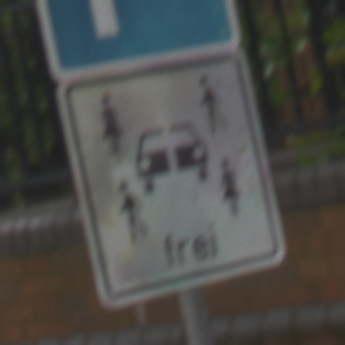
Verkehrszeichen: CarsharingfahrzeugeFrei
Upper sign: Parken
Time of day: MorningAfternoon
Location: Outdoor (Urban)
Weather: Overcast
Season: NotSpecified
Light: Natural